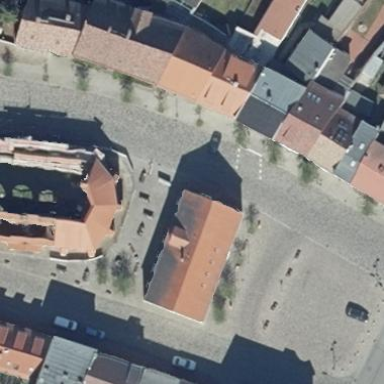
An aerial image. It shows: The civic town hall with gabled roof along its orientation. The building is white with striking red roof.